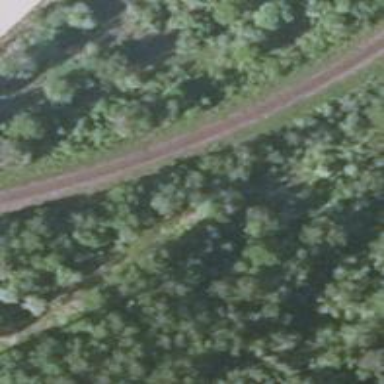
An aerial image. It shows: Railway track.